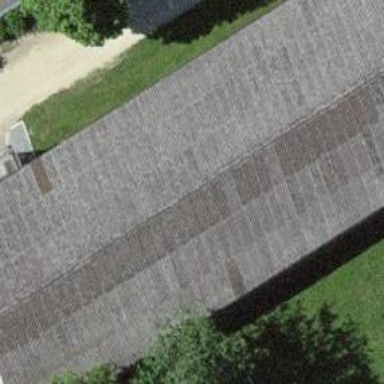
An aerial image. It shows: School building with gabled roof.